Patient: sex M, age 46
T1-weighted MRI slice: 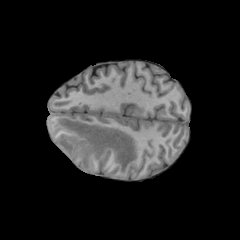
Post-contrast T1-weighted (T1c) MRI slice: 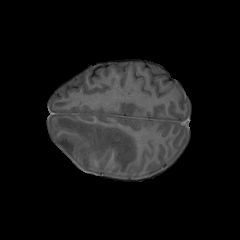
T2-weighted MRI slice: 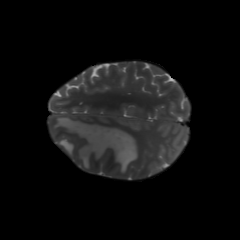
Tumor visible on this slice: yes
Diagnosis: Glioblastoma, IDH-wildtype
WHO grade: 4